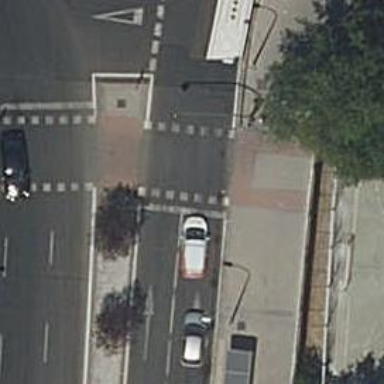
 there are traffic signals and zebra crossing."